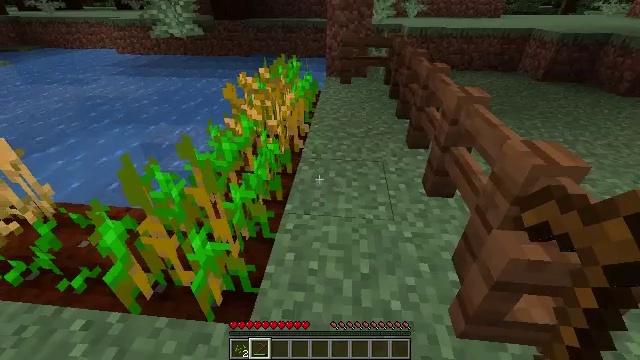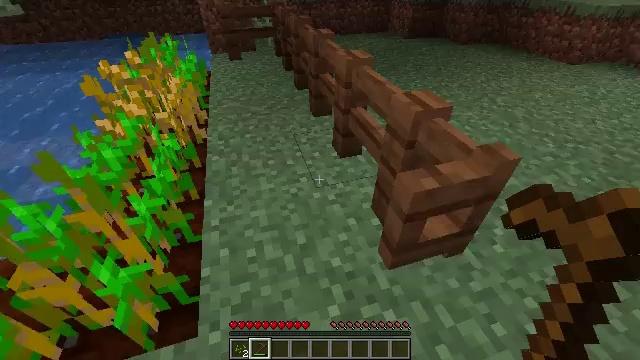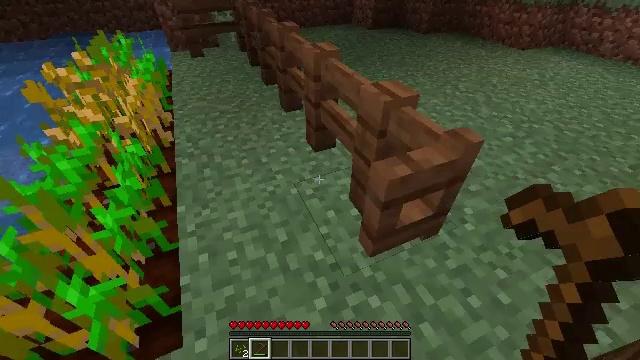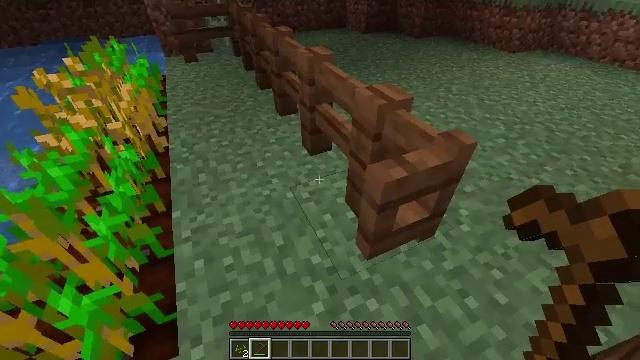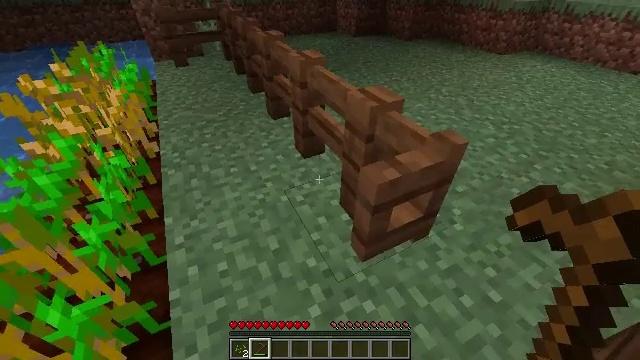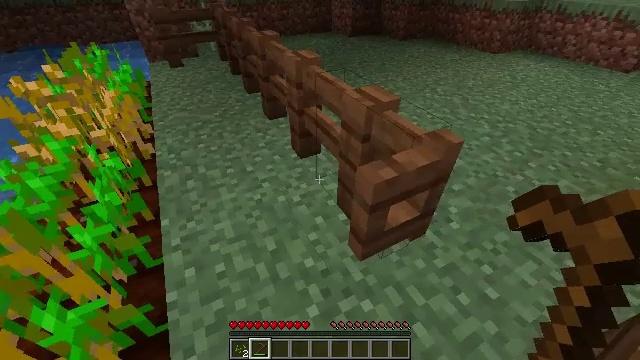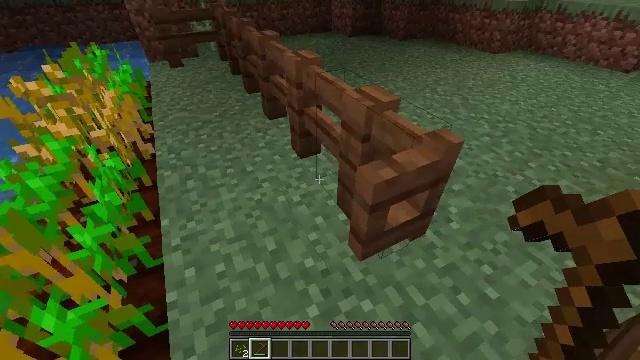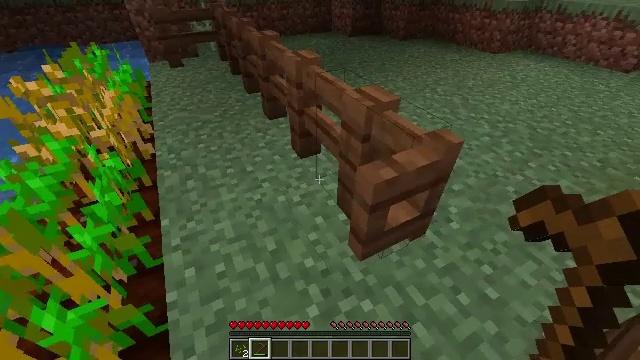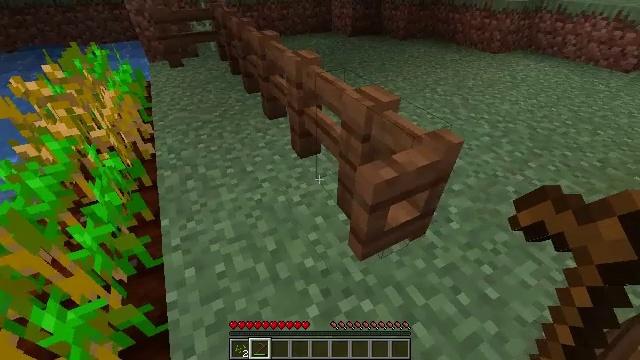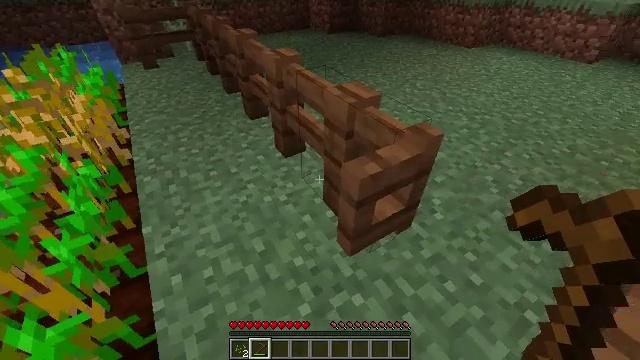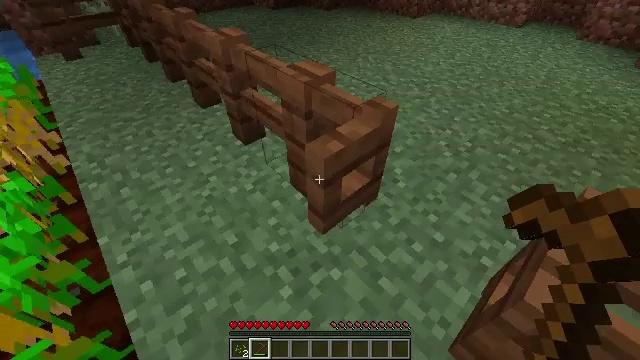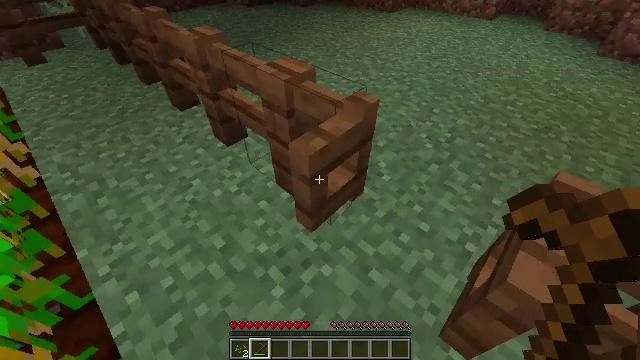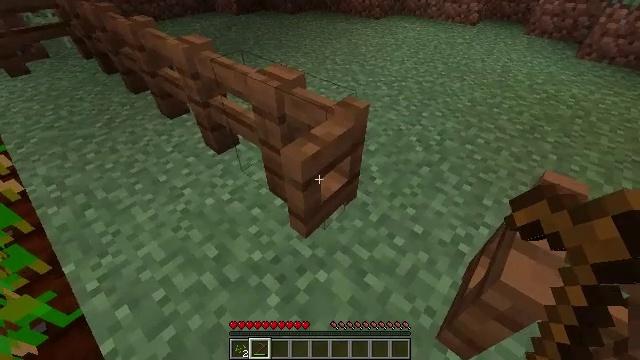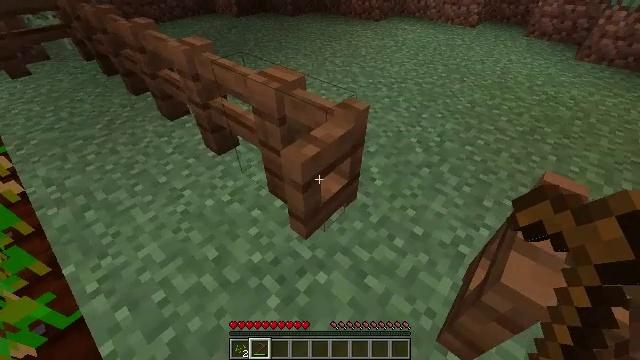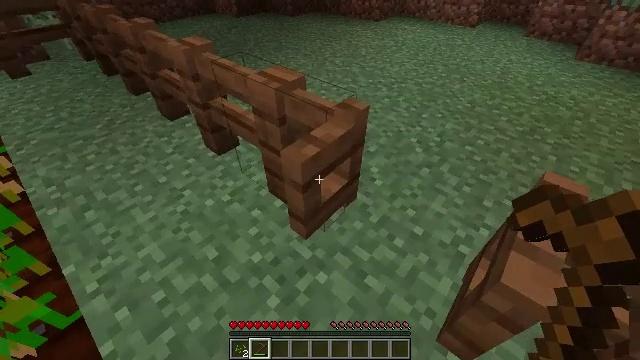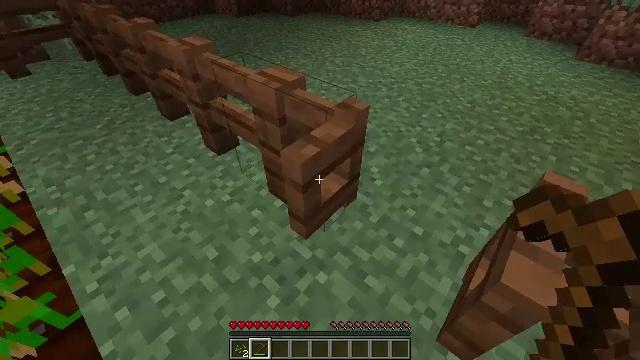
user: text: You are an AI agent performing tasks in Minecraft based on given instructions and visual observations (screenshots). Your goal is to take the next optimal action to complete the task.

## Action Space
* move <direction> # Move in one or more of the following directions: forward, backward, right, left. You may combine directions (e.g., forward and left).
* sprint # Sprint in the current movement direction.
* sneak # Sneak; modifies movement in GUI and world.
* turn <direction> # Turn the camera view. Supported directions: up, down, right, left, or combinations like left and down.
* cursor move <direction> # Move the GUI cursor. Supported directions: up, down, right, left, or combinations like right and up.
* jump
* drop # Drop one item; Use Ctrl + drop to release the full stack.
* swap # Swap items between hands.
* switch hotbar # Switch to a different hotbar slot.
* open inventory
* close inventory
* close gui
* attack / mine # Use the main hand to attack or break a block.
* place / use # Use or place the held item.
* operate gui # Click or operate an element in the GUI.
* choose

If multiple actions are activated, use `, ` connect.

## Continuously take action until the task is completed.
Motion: motion action
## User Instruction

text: Destroy the wheat to collect it.
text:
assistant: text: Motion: turn right and down
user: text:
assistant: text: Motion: turn right and down
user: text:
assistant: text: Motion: turn right
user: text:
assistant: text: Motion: turn right
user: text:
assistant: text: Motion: no_op
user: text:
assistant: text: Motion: use / place
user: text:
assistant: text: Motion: use / place
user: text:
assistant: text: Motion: use / place
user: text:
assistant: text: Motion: turn right, use / place
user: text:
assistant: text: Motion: turn right and down
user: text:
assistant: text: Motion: turn right
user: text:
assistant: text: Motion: turn right and up
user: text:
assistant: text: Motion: use / place
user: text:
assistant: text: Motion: use / place
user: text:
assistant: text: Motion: use / place
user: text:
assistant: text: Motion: use / place
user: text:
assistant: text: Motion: no_op
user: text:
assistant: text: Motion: no_op
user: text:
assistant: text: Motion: no_op
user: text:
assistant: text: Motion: no_op
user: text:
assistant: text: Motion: turn right
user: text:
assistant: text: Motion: turn right
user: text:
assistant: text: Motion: use / place
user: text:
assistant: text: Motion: use / place
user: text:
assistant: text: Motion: use / place
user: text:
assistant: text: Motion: no_op
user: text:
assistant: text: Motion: move back
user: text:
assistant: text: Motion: move back
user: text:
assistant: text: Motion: move back, turn left and up
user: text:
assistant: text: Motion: no_op